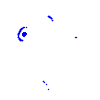
Particle: pion